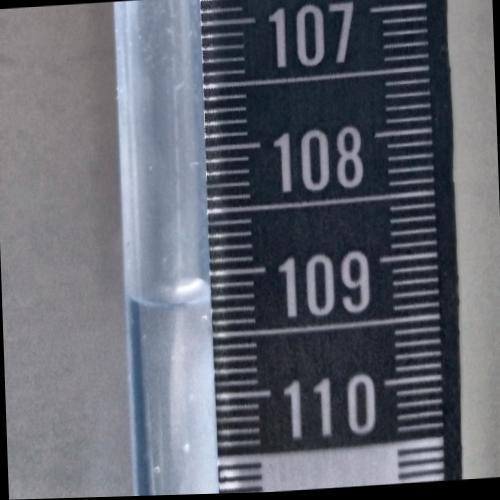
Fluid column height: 109.2 cm